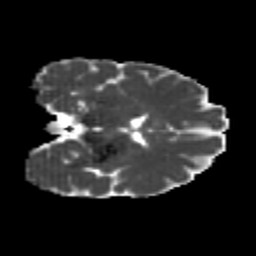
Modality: MD
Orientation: coronal
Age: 26
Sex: female
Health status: healthy
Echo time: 0.074 s